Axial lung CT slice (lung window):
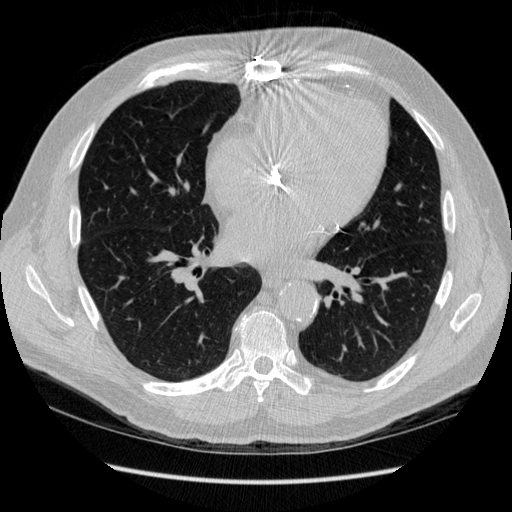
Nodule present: no